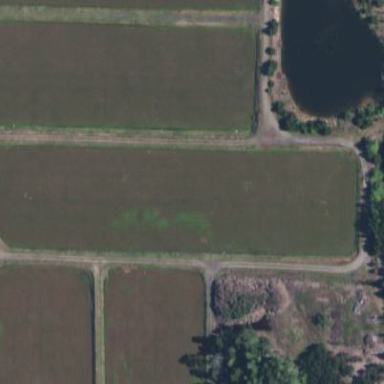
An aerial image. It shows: Farmland with cranberries as the main crop.